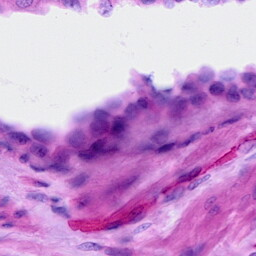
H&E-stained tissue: Ovarian